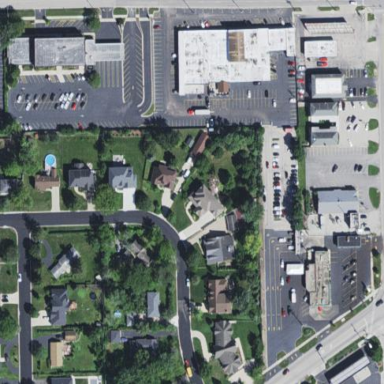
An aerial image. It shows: Retail area.